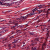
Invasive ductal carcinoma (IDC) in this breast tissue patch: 1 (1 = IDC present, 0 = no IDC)